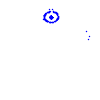
Particle: pion